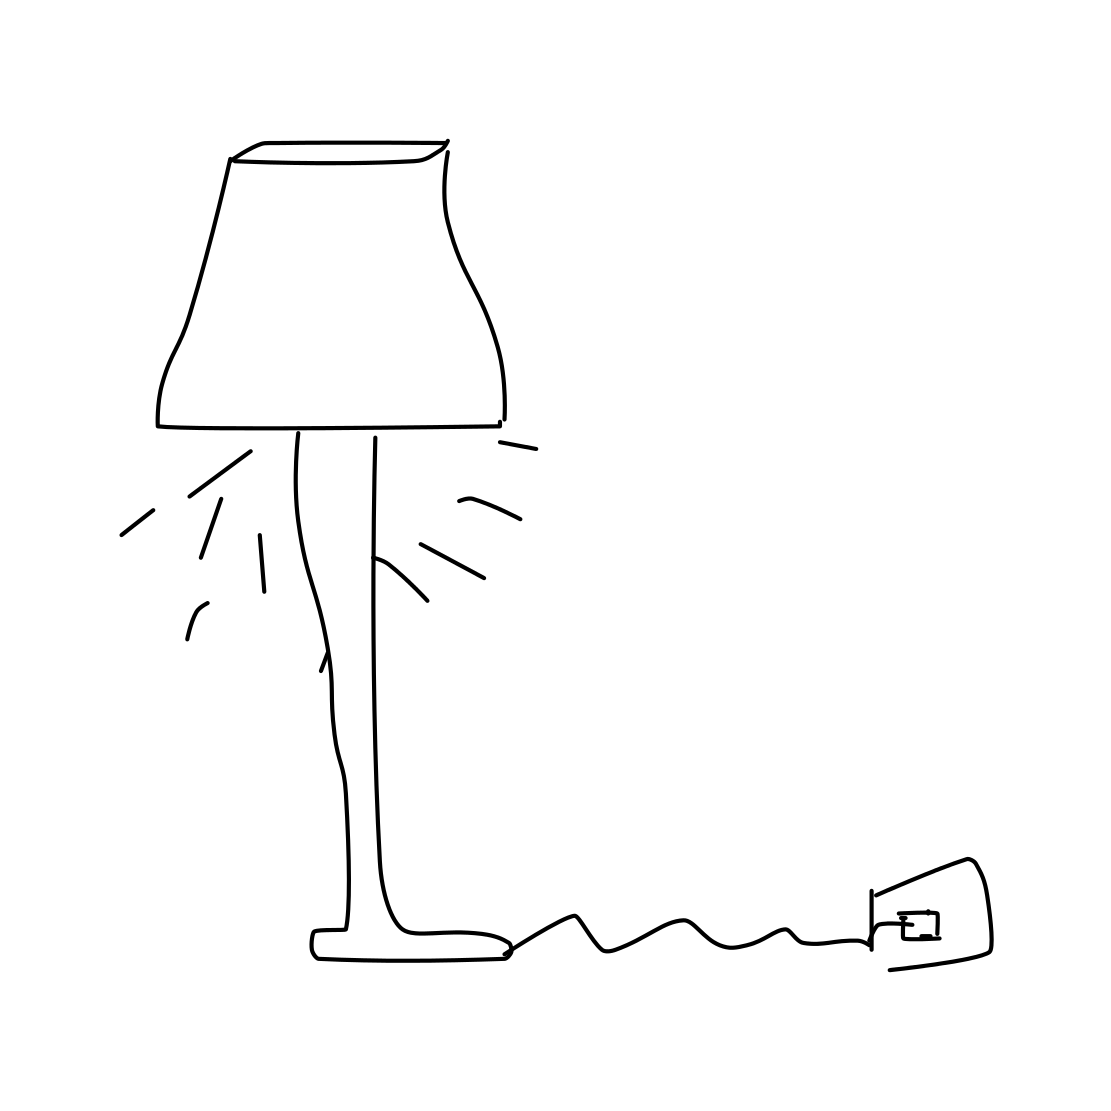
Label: floor lamp